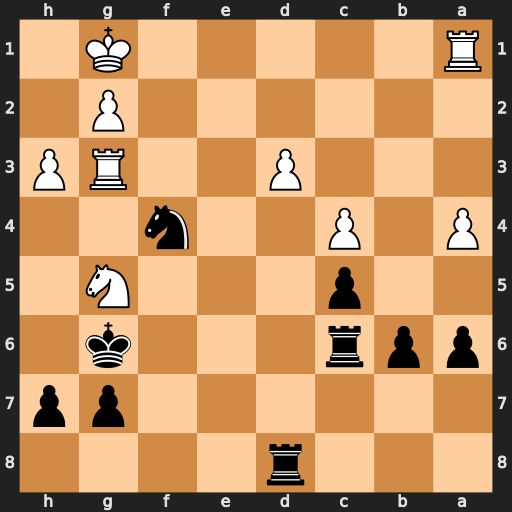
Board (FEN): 3r4/6pp/ppr3k1/2p3N1/P1P2n2/3P2RP/6P1/R5K1
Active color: b
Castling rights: -
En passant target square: -
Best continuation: Ne2+ Kf2 Nxg3